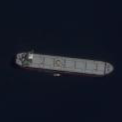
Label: civil